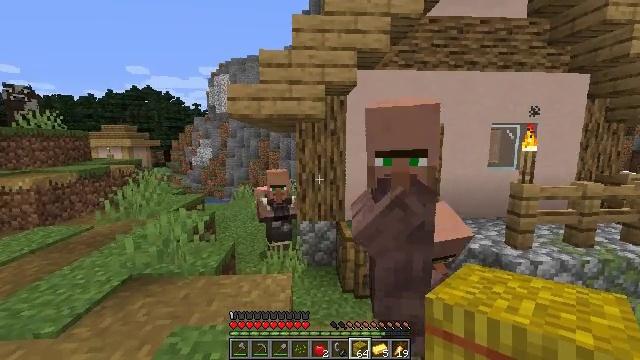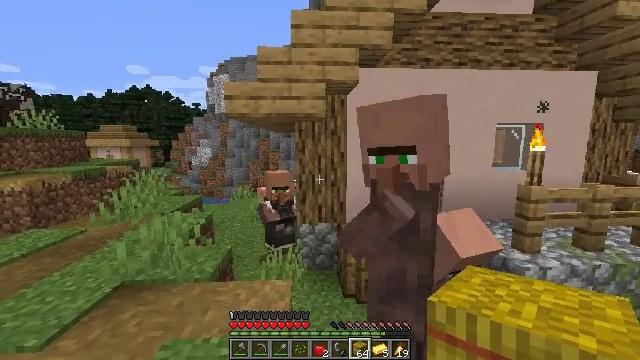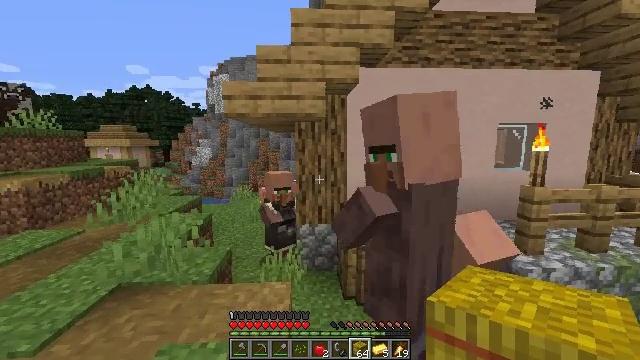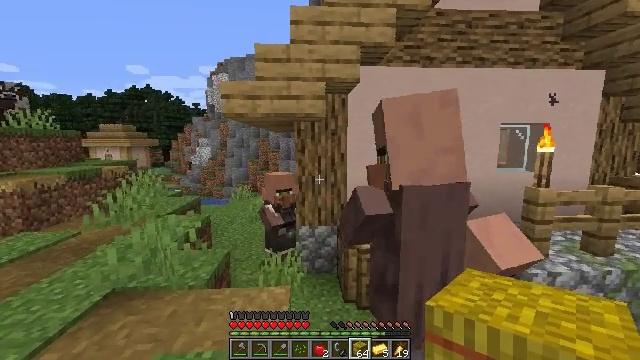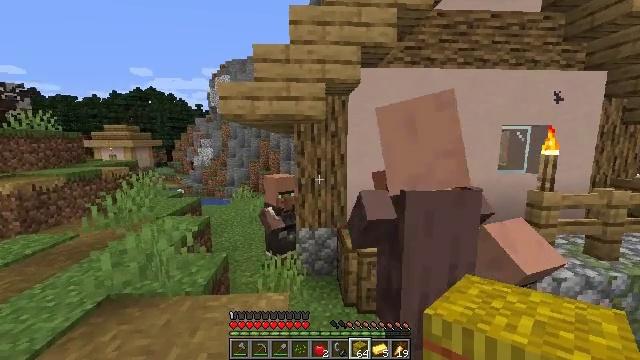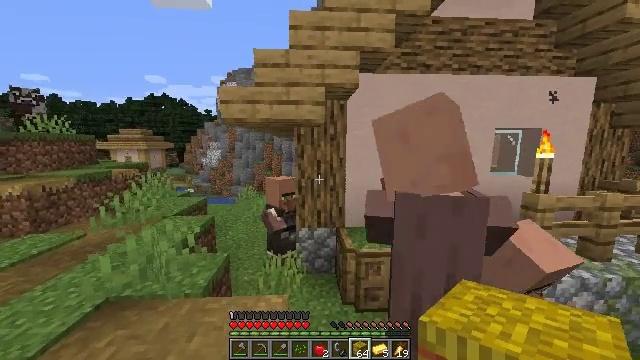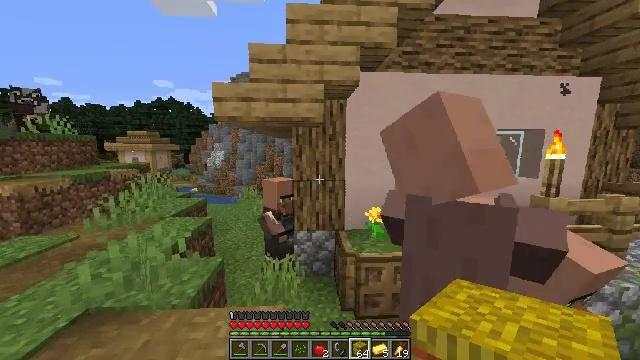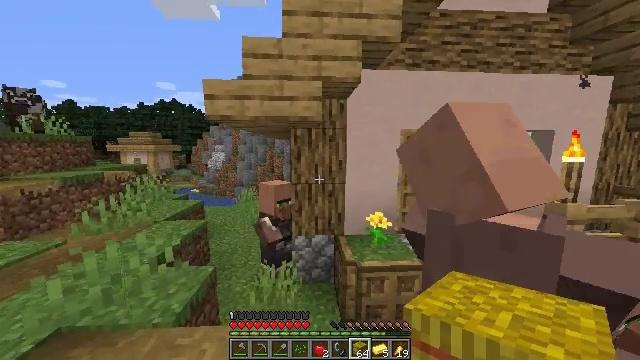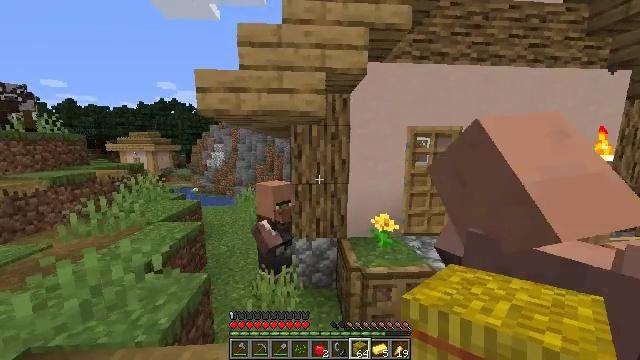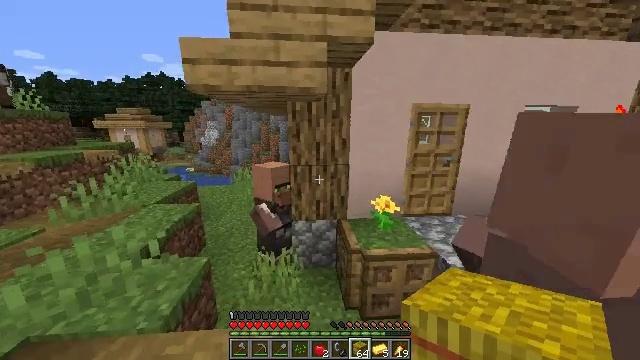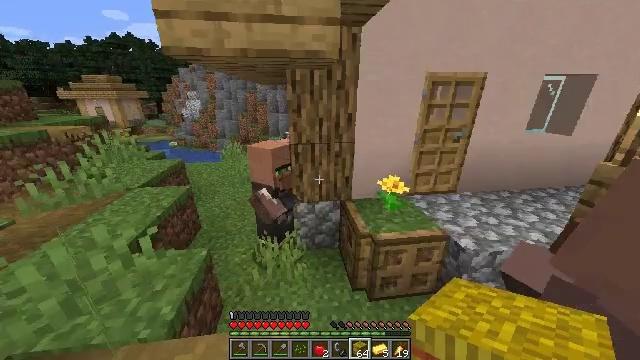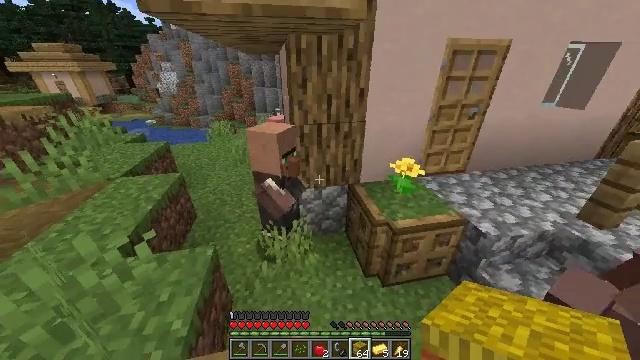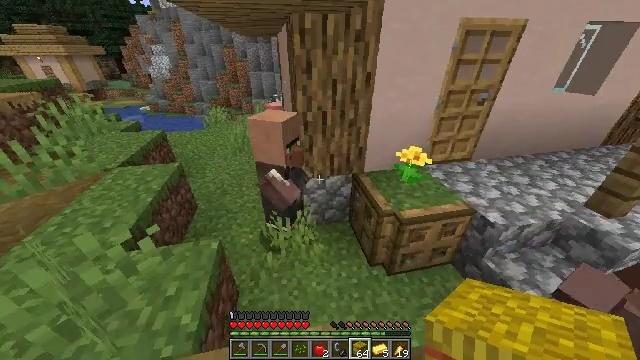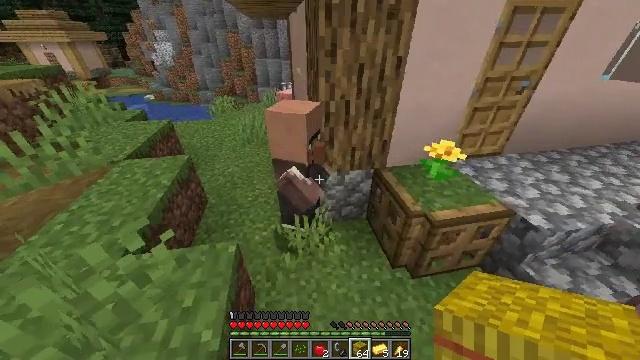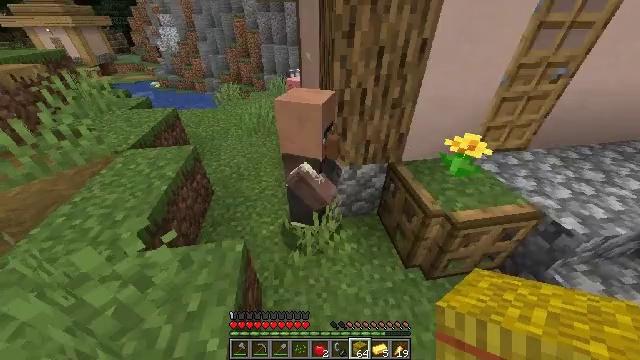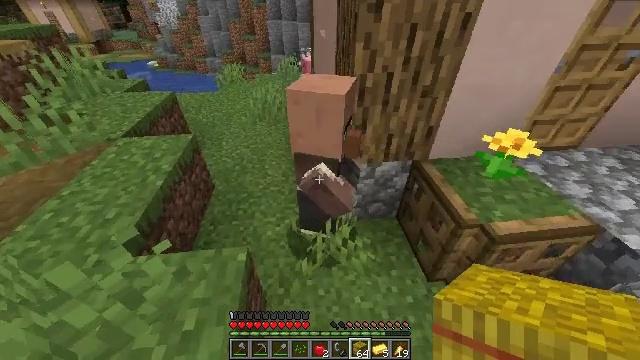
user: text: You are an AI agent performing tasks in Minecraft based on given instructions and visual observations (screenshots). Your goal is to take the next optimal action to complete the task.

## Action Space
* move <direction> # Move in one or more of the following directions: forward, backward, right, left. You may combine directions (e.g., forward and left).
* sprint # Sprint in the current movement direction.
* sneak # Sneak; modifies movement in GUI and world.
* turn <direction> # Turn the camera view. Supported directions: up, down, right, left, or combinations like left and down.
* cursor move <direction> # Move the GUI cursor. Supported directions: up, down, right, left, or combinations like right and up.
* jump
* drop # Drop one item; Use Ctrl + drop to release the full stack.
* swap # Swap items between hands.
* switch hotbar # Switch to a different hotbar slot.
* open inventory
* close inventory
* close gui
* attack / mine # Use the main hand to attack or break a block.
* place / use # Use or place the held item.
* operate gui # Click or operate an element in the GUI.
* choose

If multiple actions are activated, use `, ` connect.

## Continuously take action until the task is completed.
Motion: motion action
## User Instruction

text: Attack the clay block to obtain it.
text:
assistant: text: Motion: no_op
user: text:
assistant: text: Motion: no_op
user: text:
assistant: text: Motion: move forward
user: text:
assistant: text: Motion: move forward
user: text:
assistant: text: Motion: move forward
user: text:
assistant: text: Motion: move forward
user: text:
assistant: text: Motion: move forward
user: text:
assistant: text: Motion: move forward and move left
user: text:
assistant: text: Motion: move forward and move left, turn right and down
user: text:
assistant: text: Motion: move forward and move left, turn right and down
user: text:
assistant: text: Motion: move forward and move left, turn right and down
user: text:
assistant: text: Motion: move forward and move left, turn down
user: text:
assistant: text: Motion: move forward, turn left and down
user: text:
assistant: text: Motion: turn left and down
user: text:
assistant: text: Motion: turn left and down
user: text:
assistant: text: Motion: turn left
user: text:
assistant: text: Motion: no_op
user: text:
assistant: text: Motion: turn up
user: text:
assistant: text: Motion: turn right and up
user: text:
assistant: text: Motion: turn right and up
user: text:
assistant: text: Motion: use / place
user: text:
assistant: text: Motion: use / place
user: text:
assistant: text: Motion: use / place
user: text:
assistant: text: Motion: no_op
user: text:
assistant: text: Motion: no_op
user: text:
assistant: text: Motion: open gui
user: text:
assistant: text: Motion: no_op
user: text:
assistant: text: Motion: no_op
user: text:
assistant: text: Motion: no_op
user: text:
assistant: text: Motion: no_op